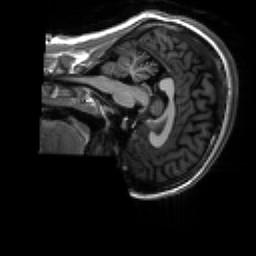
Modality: T1w
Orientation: sagittal
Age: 18
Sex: female
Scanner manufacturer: siemens
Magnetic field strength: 3 T
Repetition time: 2.3 s
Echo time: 0.00266 s